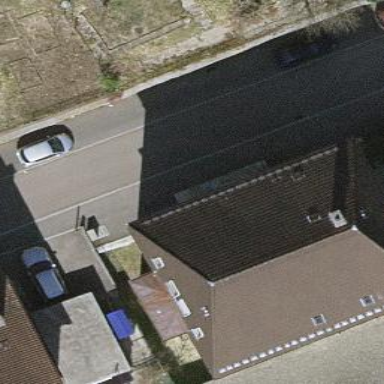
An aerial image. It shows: Apartment building with hipped roof.